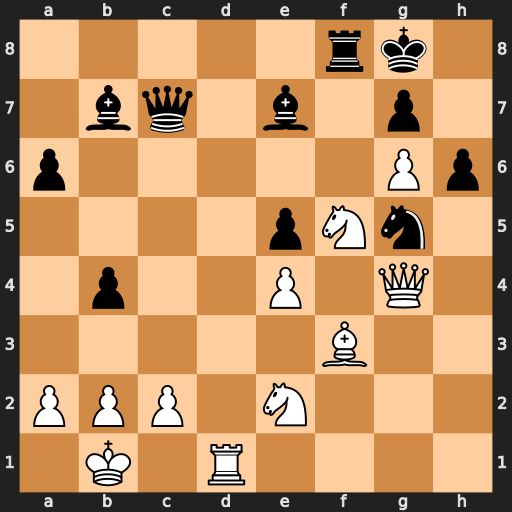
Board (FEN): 5rk1/1bq1b1p1/p5Pp/4pNn1/1p2P1Q1/5B2/PPP1N3/1K1R4
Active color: w
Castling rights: -
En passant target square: -
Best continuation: Rd7 Qxd7 Nxh6+ gxh6 Qxd7